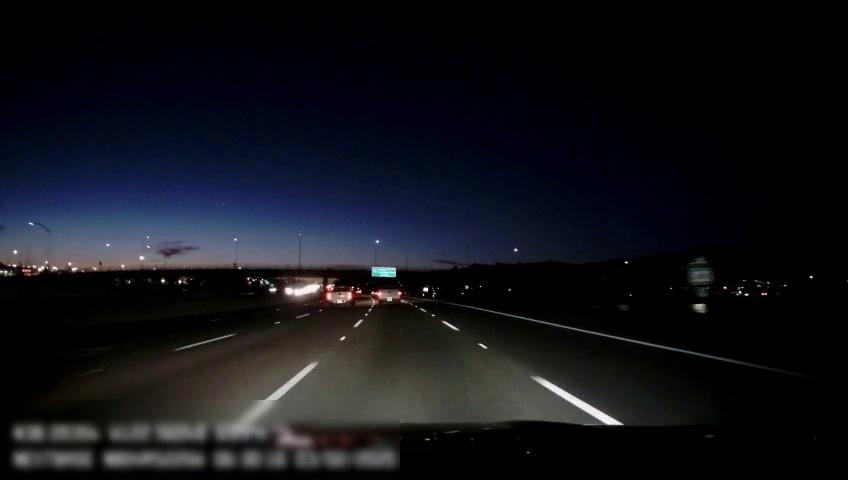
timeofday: Night
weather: Other
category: Drivable Space
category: Vehicles | Truck
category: Vehicles | Truck
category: Lanes | Alternate Lane
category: Lanes | Alternate Lane
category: Lanes | Alternate Lane
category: Lanes | Alternate Lane
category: Lanes | Alternate Lane
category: Traffic | Signs
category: Traffic | Signs